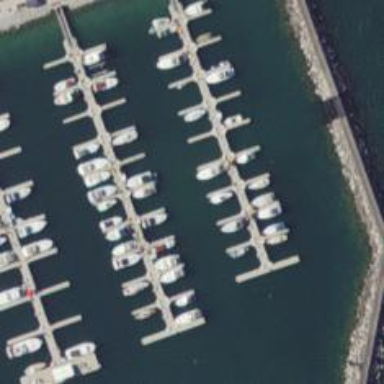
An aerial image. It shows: Man-made pier.